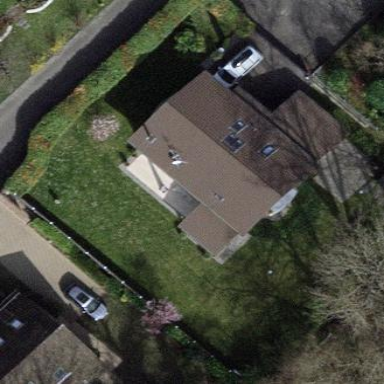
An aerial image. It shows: Garden enclosed by fence.